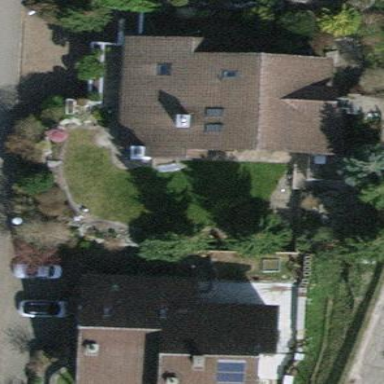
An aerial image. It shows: Detached building.